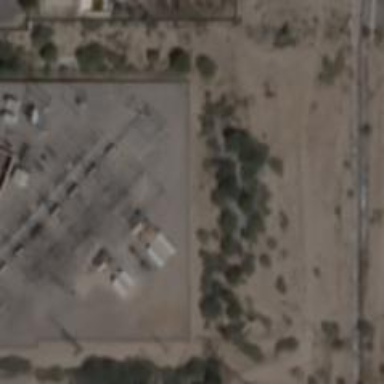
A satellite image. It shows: Switch used for power control.